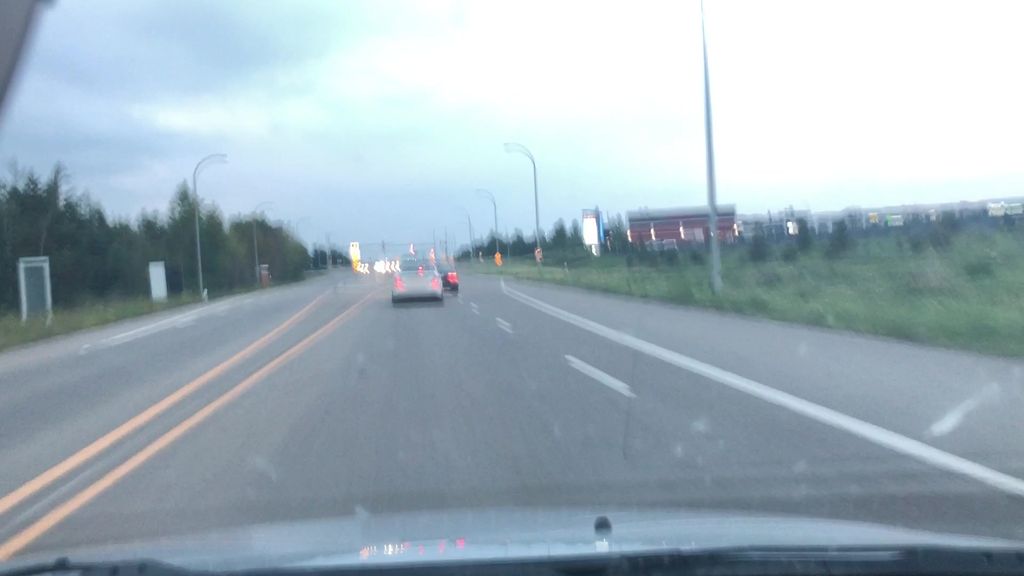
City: edmonton